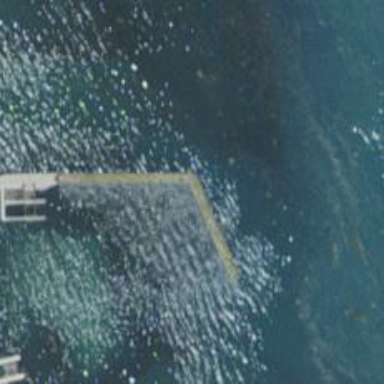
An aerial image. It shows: Breakwater structure.